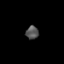
Tissue: prostate
Cell type: Myeloid cells
Senescence score: 0.3442
Nuclear area (px): 163
Mean DAPI intensity: 84.718